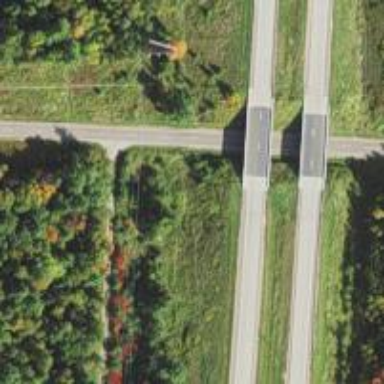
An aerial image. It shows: Bridge over trunk highway expressway.